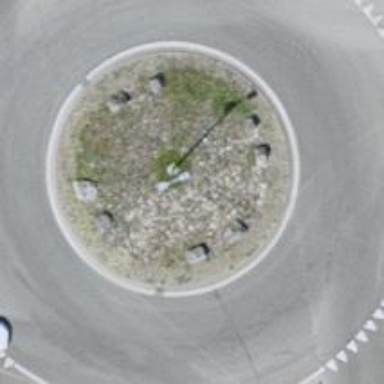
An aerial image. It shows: Secondary road around roundabout.